Question: Recently I started using Frida and playing with some native methods. But i have a problem with reading value of 'basic_string'
Here is method which I'm hooking:

Here is JavaScript code which I'm using to hook method:
'''
Interceptor.attach(Module.getExportByName('libsigning.so', '_ZN8Security4signEP7_JNIEnvP6rsa_stRKNSt6__ndk112basic_stringIcNS4_11char_traitsIcEENS4_9allocatorIcEEEE'), {
onEnter: function (args) {
console.log("RSA.sign()")
console.log(Memory.readCString(args[2]))
},
onLeave: function (retval) {
// simply replace the value to be returned with 0
return retval
}
});
'''
In output I'm getting ! character instead of real value
What is a proper way of doing this?
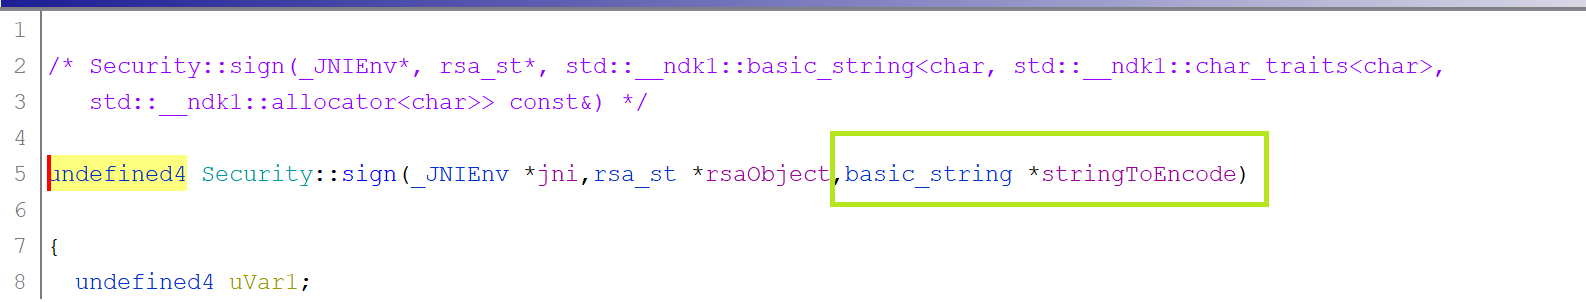
Answer: Problem was resolved using this frida code:
'''
function readStdString (str) {
const isTiny = (str.readU8() & 1) === 0;
if (isTiny) {
return str.add(1).readUtf8String();
}
return str.add(2 * Process.pointerSize).readPointer().readUtf8String();
}
'''
source: <URL>
final working code:
'''
Interceptor.attach(Module.getExportByName('libsigning.so', '_ZN8Security4signEP7_JNIEnvP6rsa_stRKNSt6__ndk112basic_stringIcNS4_11char_traitsIcEENS4_9allocatorIcEEEE'), {
onEnter: function (args) {
console.log("RSA.sign()")
console.log(readStdString(args[2]))
},
onLeave: function (retval) {
// simply replace the value to be returned with 0
return retval
}
});
'''